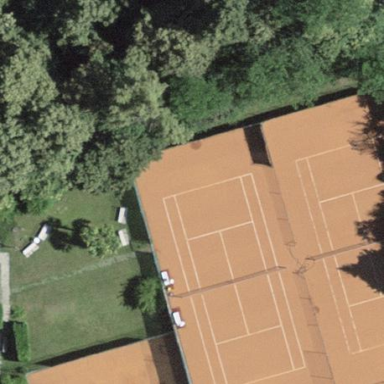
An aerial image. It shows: Tennis court on pitch designated for leisure land.